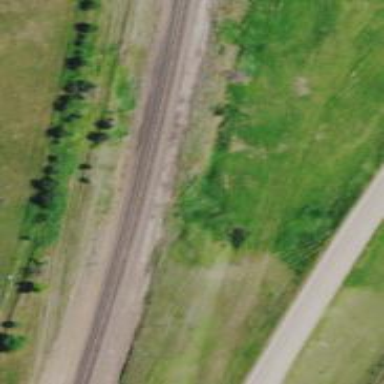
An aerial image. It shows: Abandoned railway spur.